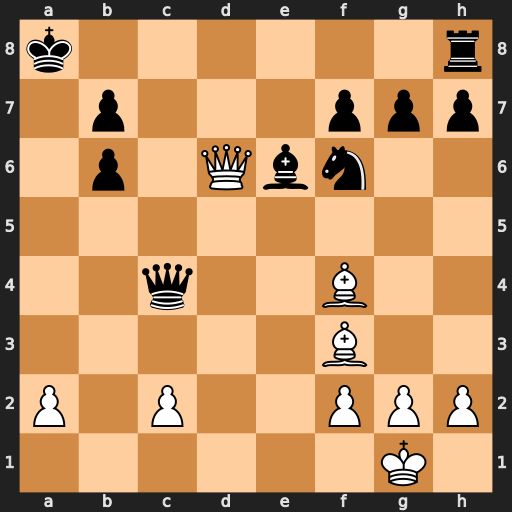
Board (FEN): k6r/1p3ppp/1p1Qbn2/8/2q2B2/5B2/P1P2PPP/6K1
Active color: w
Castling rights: -
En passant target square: -
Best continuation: Qa3+ Qa4 Qxa4#